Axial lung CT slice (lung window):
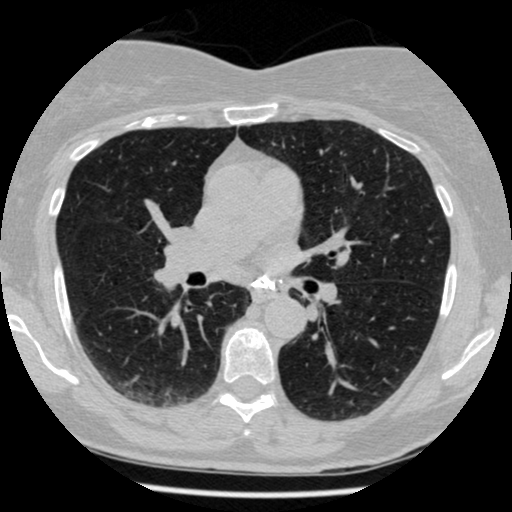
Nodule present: no